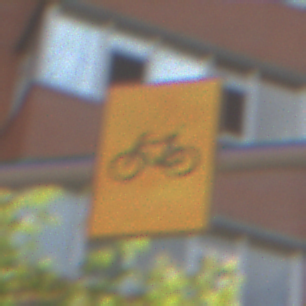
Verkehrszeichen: RadverkehrOhnePfeilsymbol
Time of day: MorningAfternoon
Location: Outdoor (Suburban)
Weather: PartlyCloudy
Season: NotSpecified
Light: Natural